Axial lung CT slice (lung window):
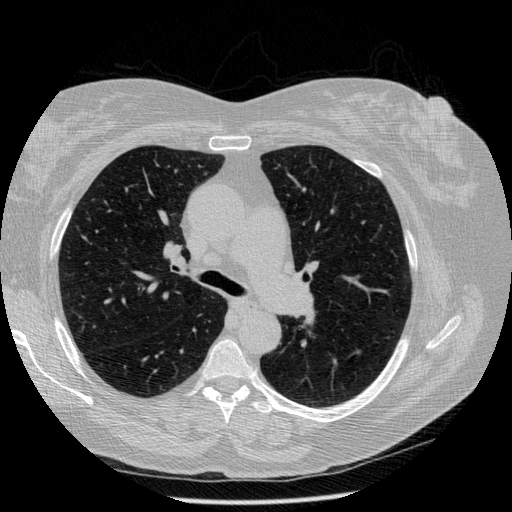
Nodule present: no